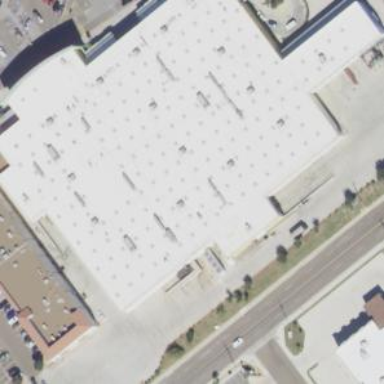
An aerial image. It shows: Supermarket located in building.